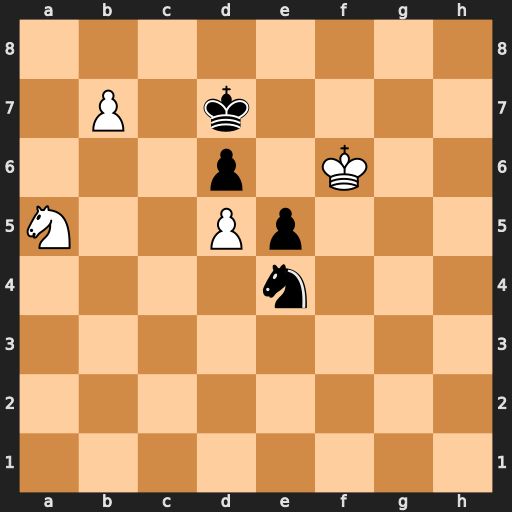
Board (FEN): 8/1P1k4/3p1K2/N2Pp3/4n3/8/8/8
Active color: w
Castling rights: -
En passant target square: -
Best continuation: Kf5 Ng3+ Kg4